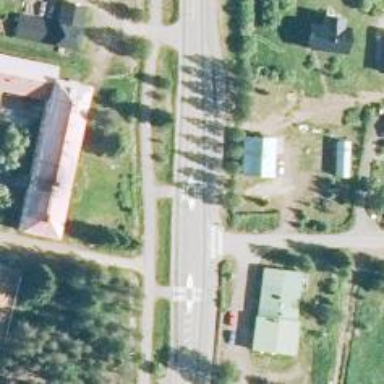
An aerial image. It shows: Zebra crossing with island in the middle.